Field crop: maize
Growth stage: 2
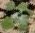
Species: chenopodium